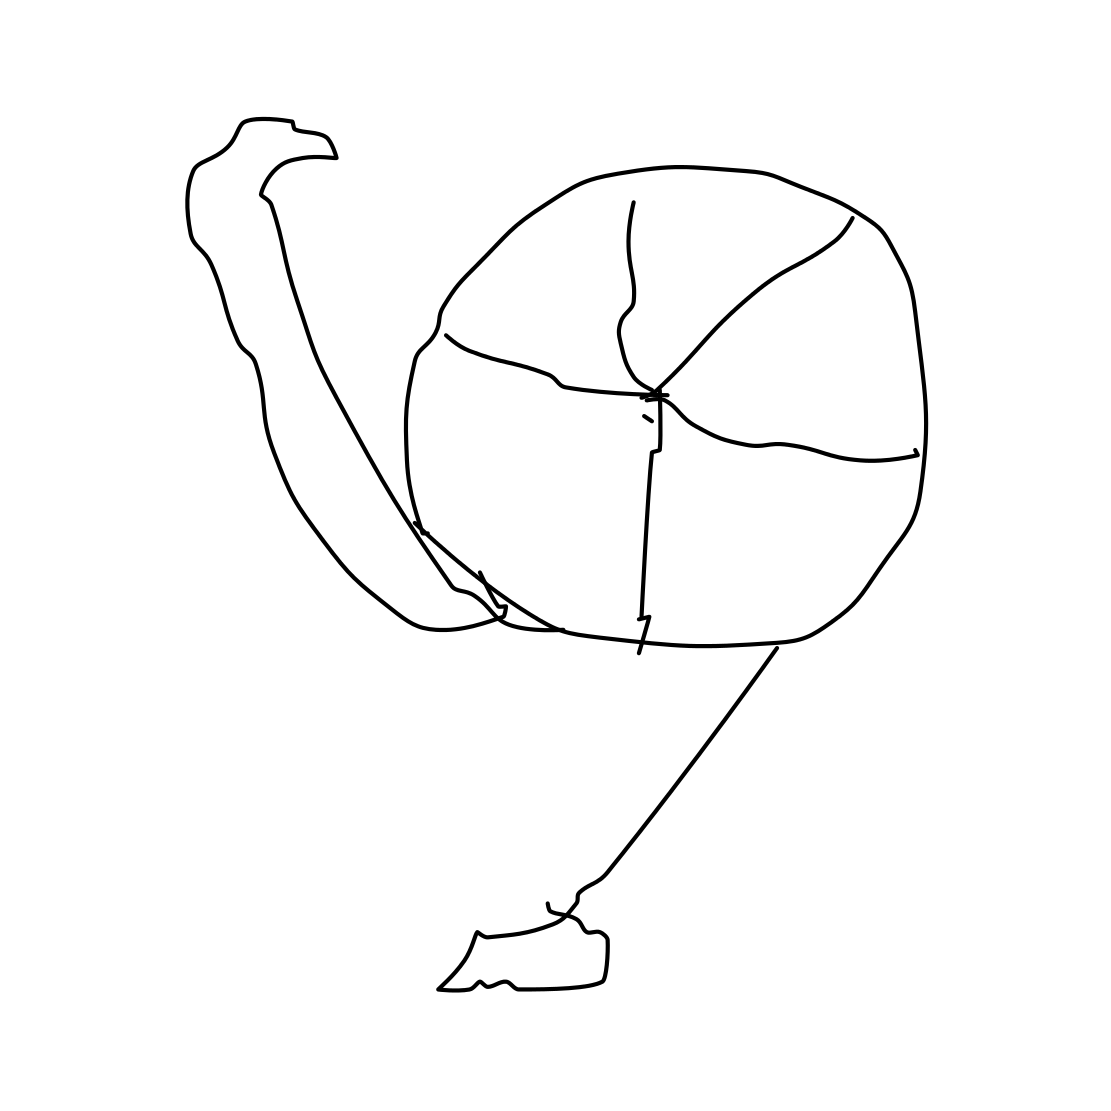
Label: satellite dish